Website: macys
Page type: delivery-shipping
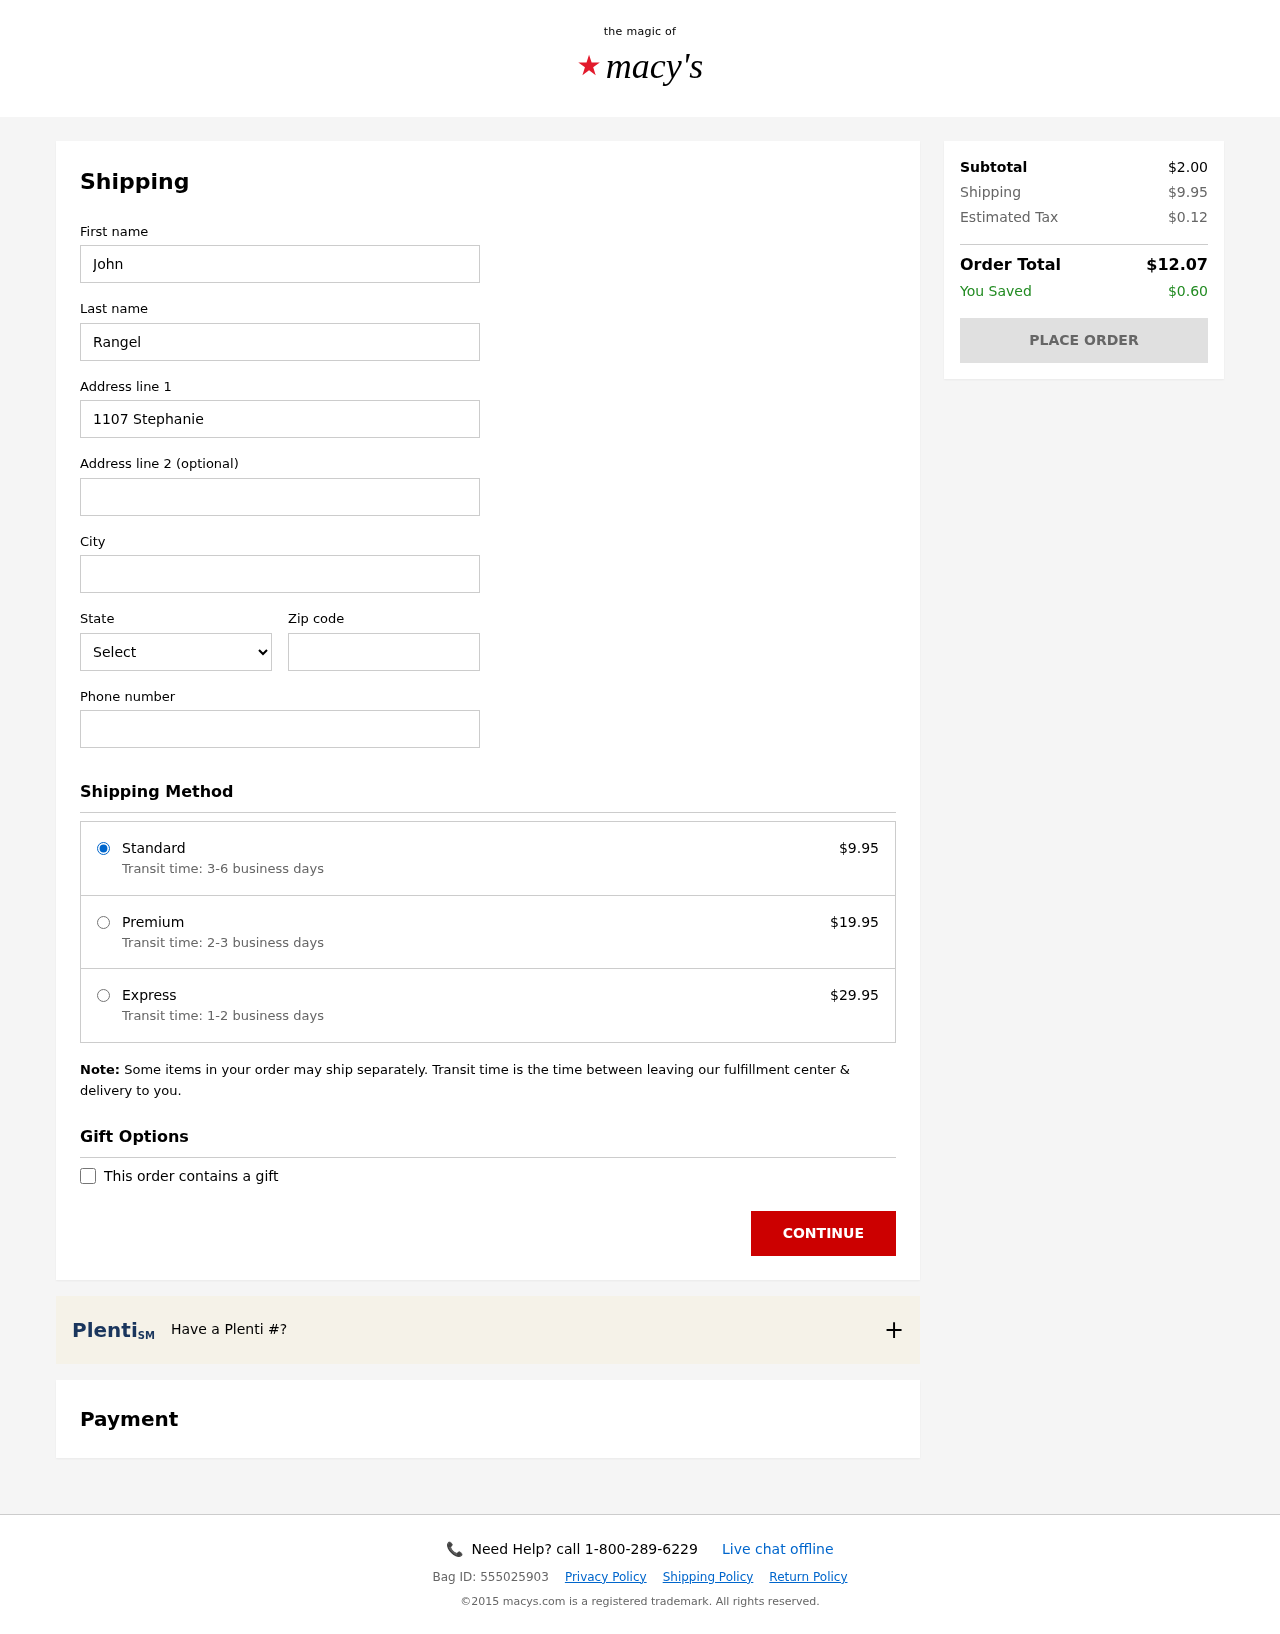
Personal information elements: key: PII_CITY
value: South Carrie
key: PII_FIRSTNAME
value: John
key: PII_LASTNAME
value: Rangel
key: PII_PHONE
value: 8176539206
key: PII_POSTCODE
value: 19762
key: PII_STATE_ABBR
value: MD
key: PII_STREET
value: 1107 Stephanie Ferry
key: PII_STREET2
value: Suite 508
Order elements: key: ORDER_SHIPPING_COST
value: $9.95
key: ORDER_SHIPPING_PREMIUM
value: $19.95
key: ORDER_SHIPPING_EXPRESS
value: $29.95
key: ORDER_SUBTOTAL
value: $2.00
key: ORDER_TAX
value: $0.12
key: ORDER_TOTAL
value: $12.07
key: ORDER_SAVINGS
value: $0.60